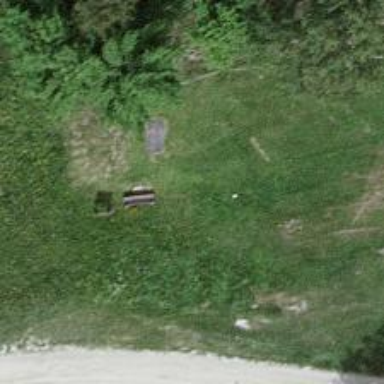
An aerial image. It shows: Brown bench.